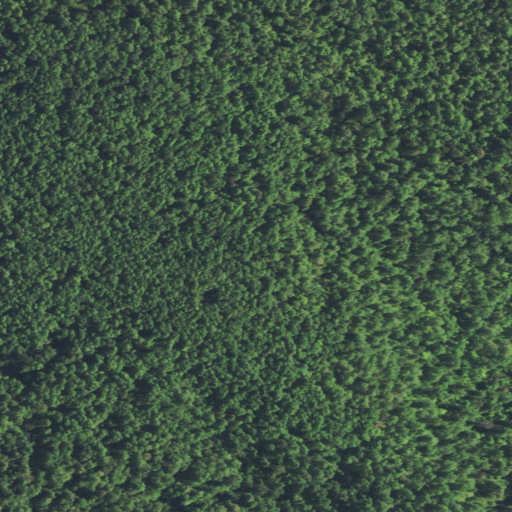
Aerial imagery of mountain in Oklahoma named Lynn Mountain containing deciduous forest and open development